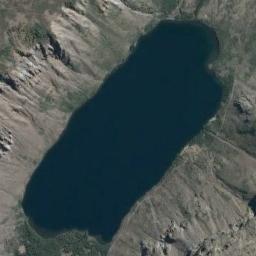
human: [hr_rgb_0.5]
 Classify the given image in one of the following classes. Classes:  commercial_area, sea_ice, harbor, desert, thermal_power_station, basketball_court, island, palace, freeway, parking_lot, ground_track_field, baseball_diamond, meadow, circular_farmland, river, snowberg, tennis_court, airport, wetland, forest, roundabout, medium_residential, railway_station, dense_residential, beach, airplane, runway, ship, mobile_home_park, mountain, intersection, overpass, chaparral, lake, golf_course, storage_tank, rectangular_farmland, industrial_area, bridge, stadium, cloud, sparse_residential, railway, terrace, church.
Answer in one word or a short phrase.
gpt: lake